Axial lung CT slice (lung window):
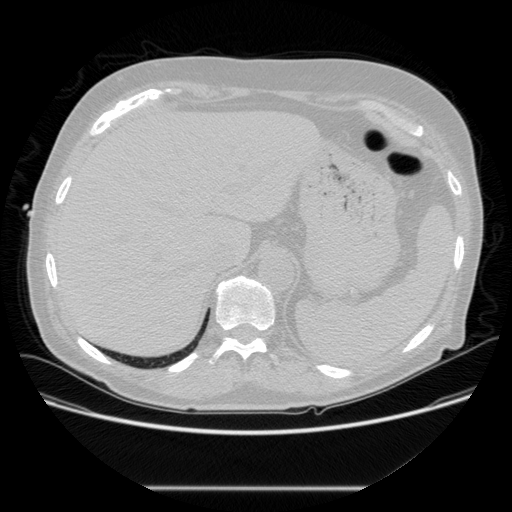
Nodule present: no